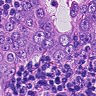
Metastatic tissue present: yes